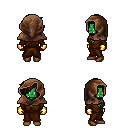
a pixel art fantasy rpg character, female body template, orc, green skin, brown robe, gold greaves, brown pixie cut hairstyle, cloth hood, gold gloves, brown shoes, four views (front, back, left, right), 2x2 character sprite sheet, small pixel art, hard edges, no anti-aliasing